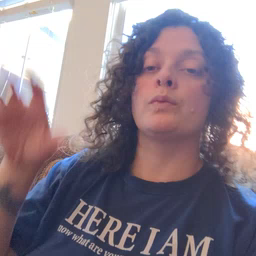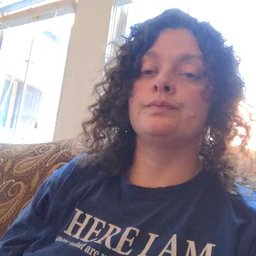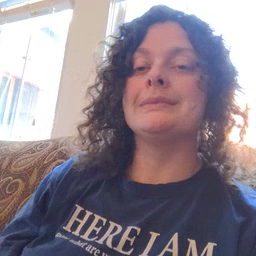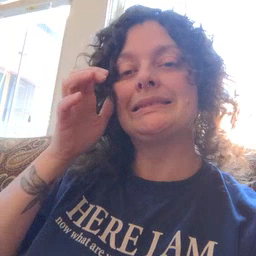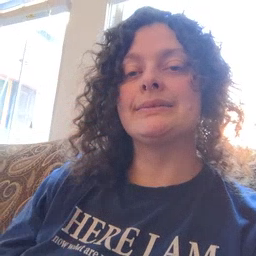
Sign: listen